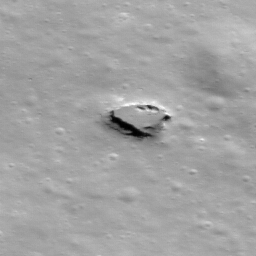
Pit: Stevinus 12
Host crater: Stevinus
Host type: impact_melt
Lunar coordinates: latitude -32.317, longitude 54.746